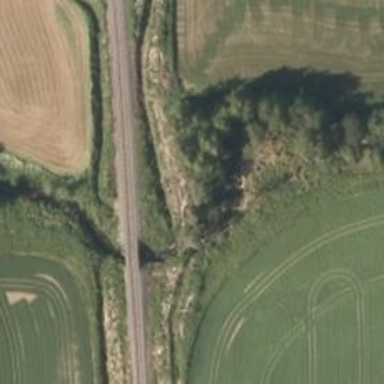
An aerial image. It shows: Bridge over railway track classified as B1.